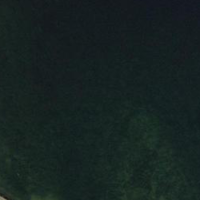
EUNIS habitat code: 14
Species observed at this site:
Monticola saxatilis
Accipiter gentilis